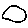
Label: circle